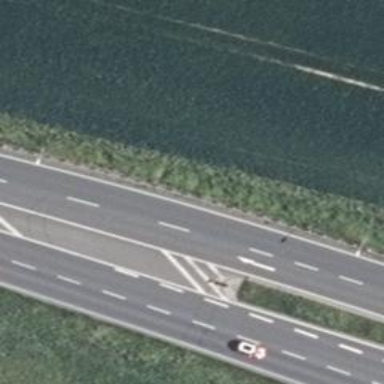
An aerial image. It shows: Asphalt motorway with primary highway classification.